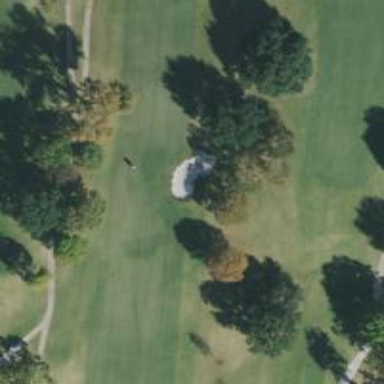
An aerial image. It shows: Golf hole.